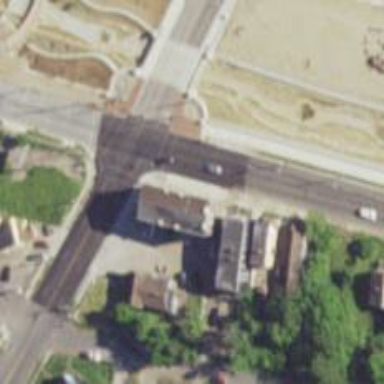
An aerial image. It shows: Crossing road.